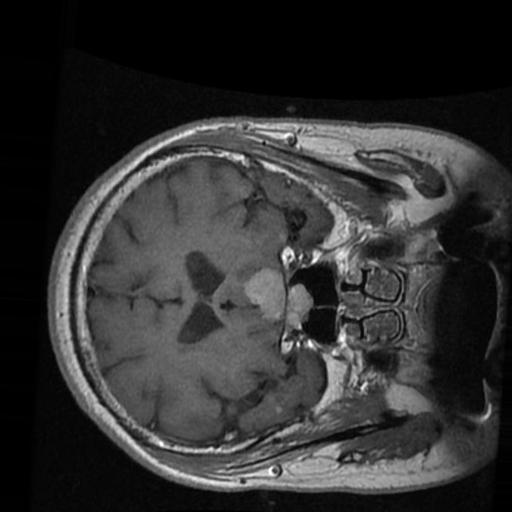
Label: brain_tumor